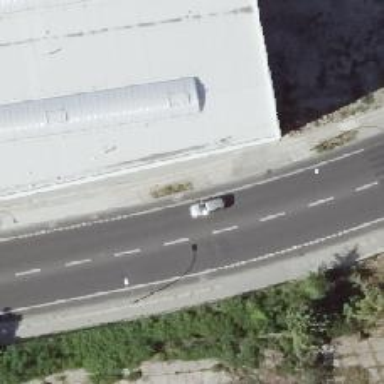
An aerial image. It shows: Secondary road with asphalt surface. There is separate sidewalk and exclusive cycle lane on both sides.